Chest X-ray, AP view. Patient: 44 years old, sex M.
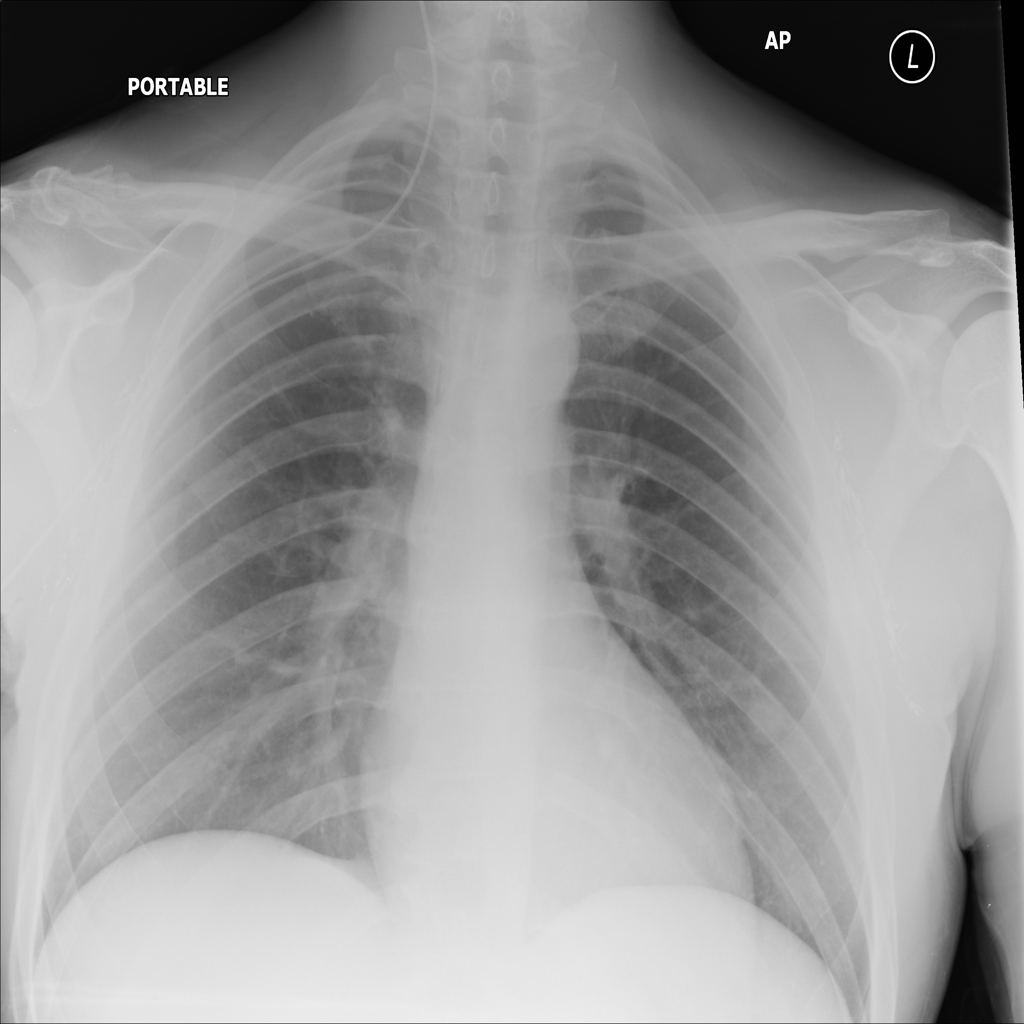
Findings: No Finding